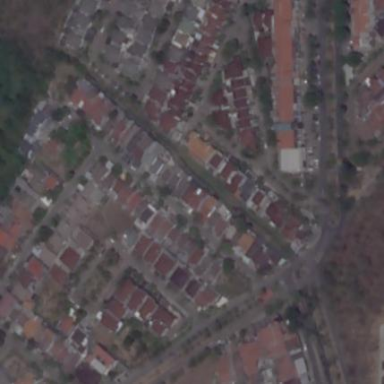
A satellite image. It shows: Residential area.